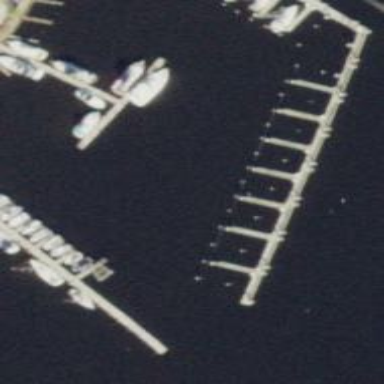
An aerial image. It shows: Man-made pier.